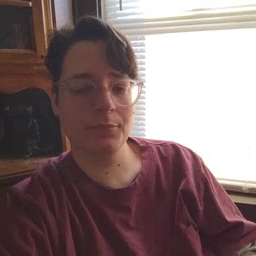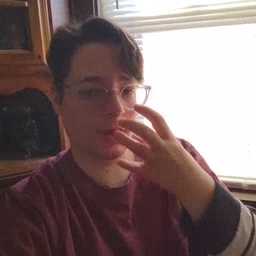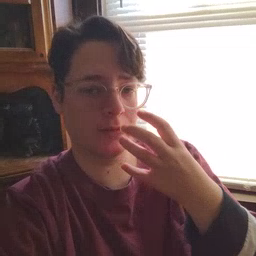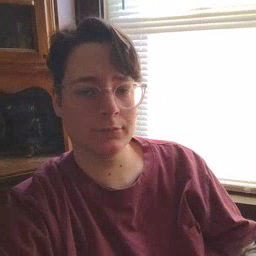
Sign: mad